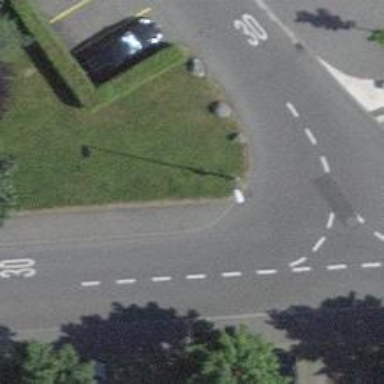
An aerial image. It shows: Kerb serving as barrier.